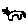
Label: cat